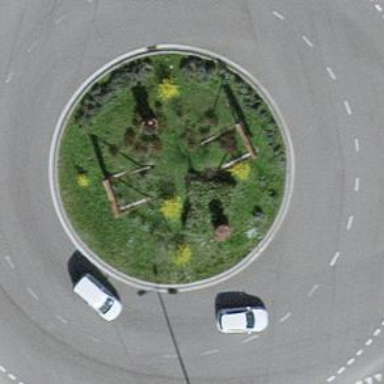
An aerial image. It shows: Asphalt road that is secondary route leading to roundabout.